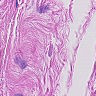
Metastatic tissue present: no